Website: apple
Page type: customer-info-address
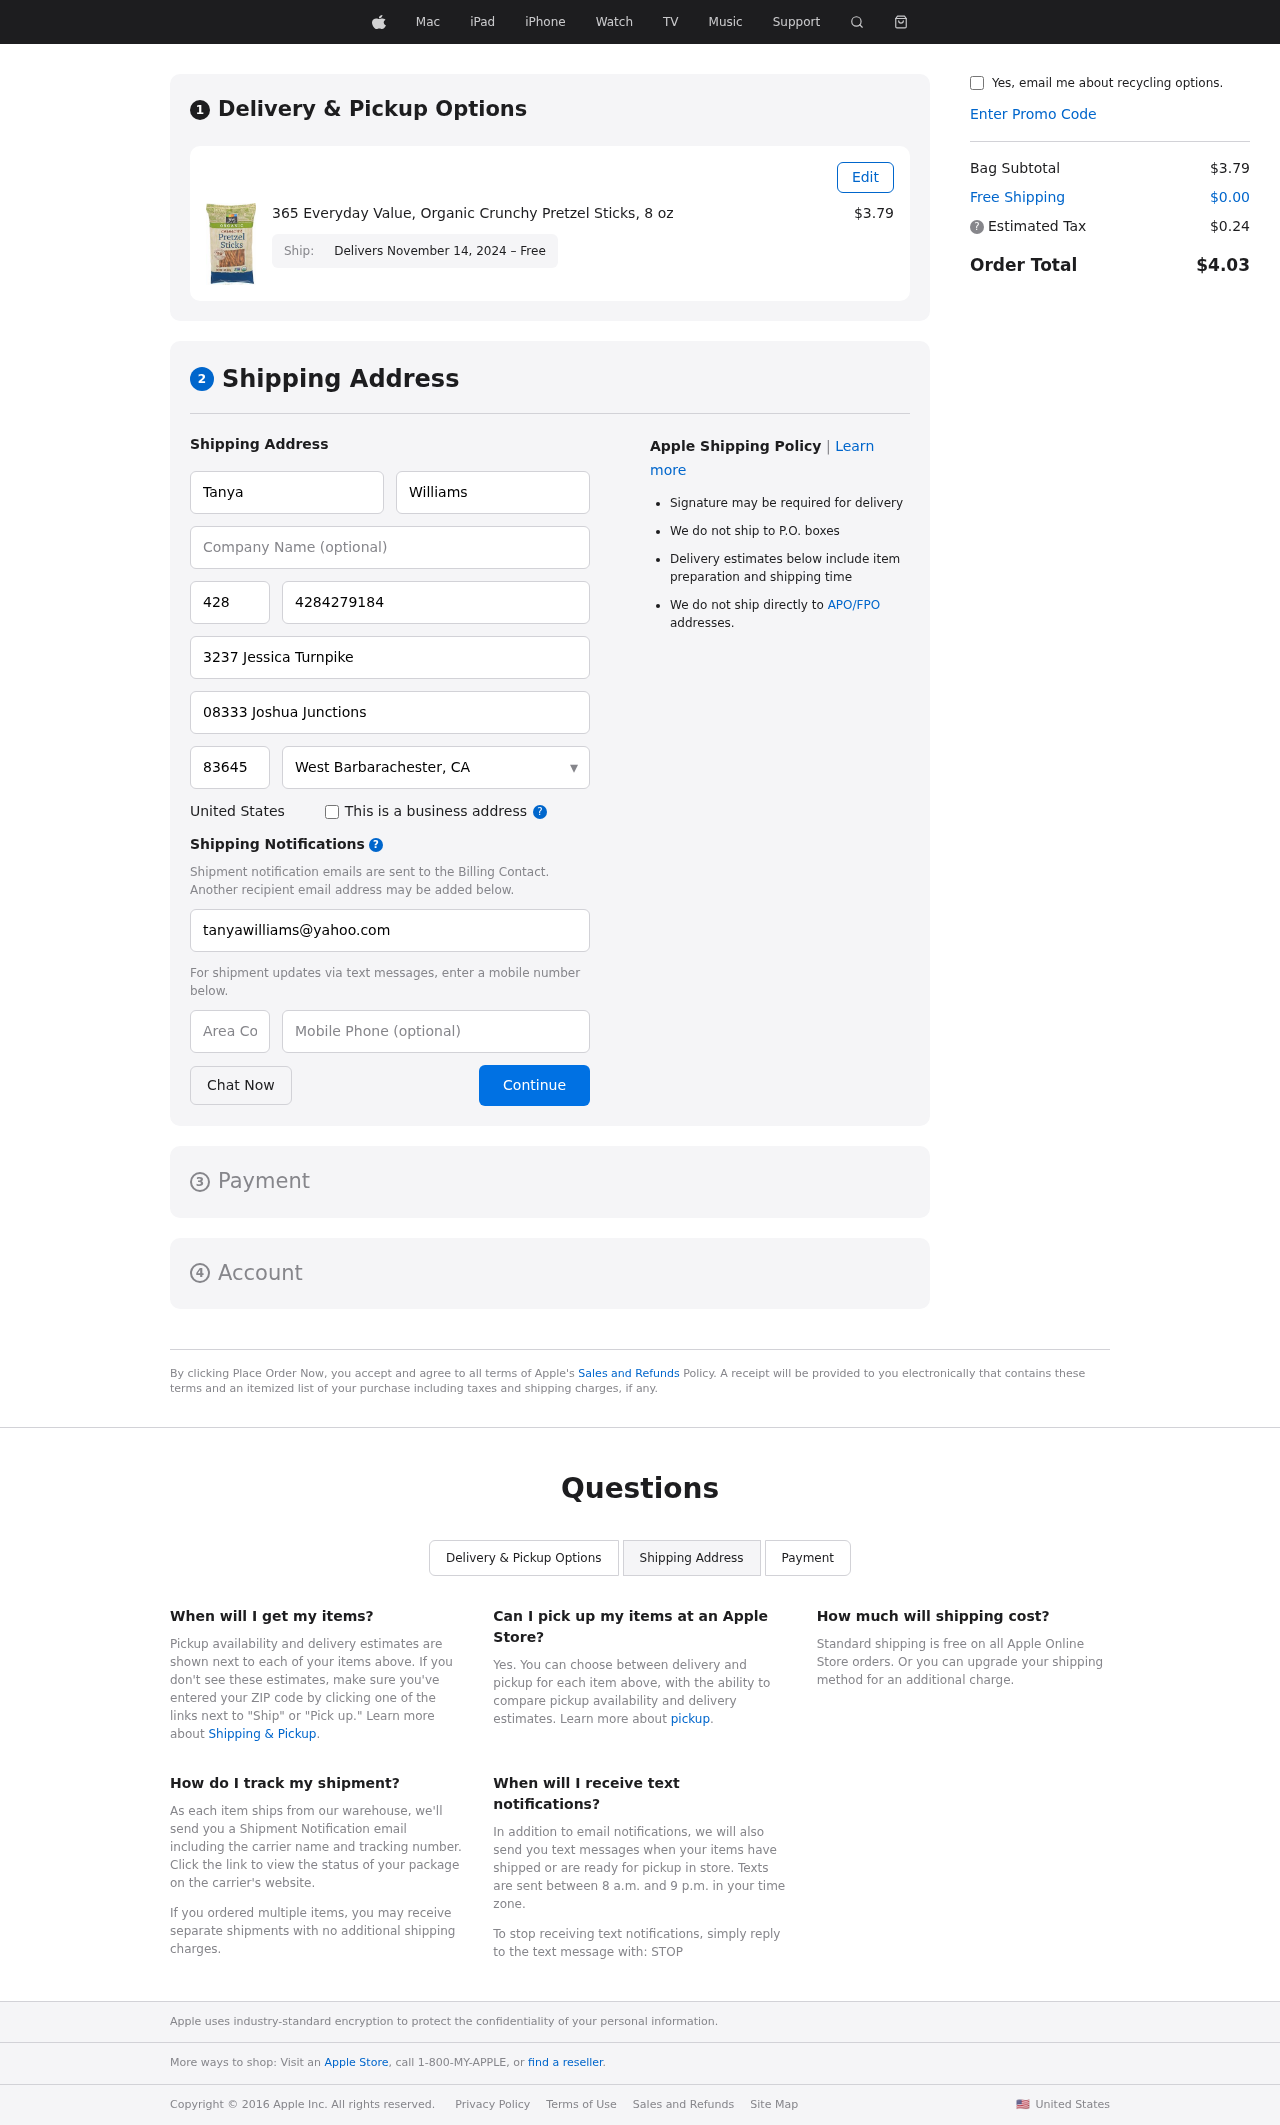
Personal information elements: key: PII_CITY_STATE
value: West Barbarachester, CA
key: PII_COUNTRY
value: United States
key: PII_EMAIL
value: tanyawilliams@yahoo.com
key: PII_FIRSTNAME
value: Tanya
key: PII_LASTNAME
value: Williams
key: PII_PHONE
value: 4284279184
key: PII_PHONE_AREA
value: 428
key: PII_POSTCODE
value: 83645
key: PII_STREET
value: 3237 Jessica Turnpike
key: PII_STREET2
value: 08333 Joshua Junctions
Product elements: key: PRODUCT1_NAME
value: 365 Everyday Value, Organic Crunchy Pretzel Sticks, 8 oz
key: PRODUCT1_PRICE
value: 3.79
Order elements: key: ORDER_DELIVERY_DATE
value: Delivers November 14, 2024 – Free
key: ORDER_SUBTOTAL
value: $3.79
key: ORDER_SHIPPING_COST
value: $0.00
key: ORDER_TAX
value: $0.24
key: ORDER_TOTAL
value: $4.03